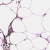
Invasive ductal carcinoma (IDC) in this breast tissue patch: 0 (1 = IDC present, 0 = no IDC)